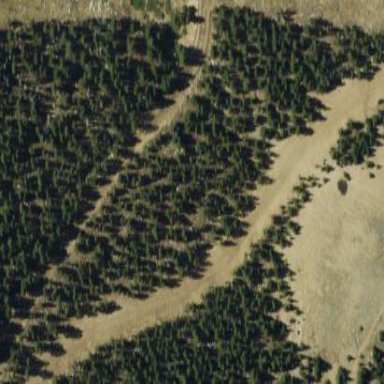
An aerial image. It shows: Advanced downhill skiing track in the backcountry woodland area.